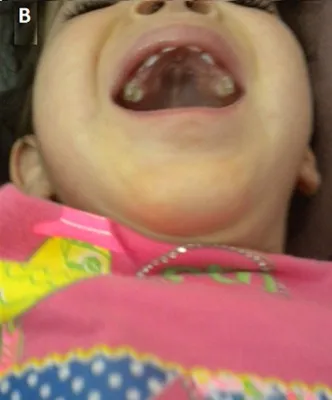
Ogival palate.
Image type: radiology (ct)